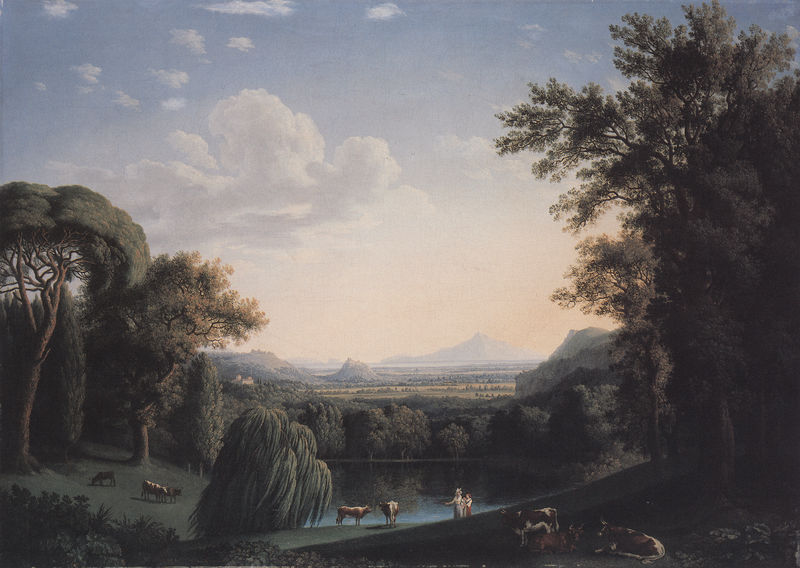
Titel: Landschaft mit Motiven des Englischen Gartens in Caserta
Künstler: Jacob Philipp Hackert
Institution: Privatbesitz
Schlagwörter: baum, berg, blau, blätter, felsen, gemälde, himmel, mann, schatten, wasser, wolken, baden, bäume, fluss, frauen, grün, landschaft, menschen, see, teich, ufer, äste, abend, ausschnitt, frau, grau, licht, szene, ausblick, gras, tier, tiere, wiese, wolke, mensch, rahmen, öl, baumstamm, dämmerung, ebene, feld, felder, ferne, horizont, hügel, kühe, natur, spiegelung, stamm, vieh, weide, weite, wind, büsche, gebüsch, gewässer, sträucher, kind, klassizismus, personen, england, renaissance, wald, bauern, genre, weiher, aussicht, sommer, italien, moderne, berge, gebirge, dunst, sonnenuntergang, herde, kuh, landschaftsmalerei, rind, idylle, figuren, romantik, ölgemälde, staffage, woken, junge, liegend, bauer, rinder, weiden, vulkan, linie, idyll, flecken, sicht, mensche, landscahft, weier, landwirtschaft, claude, arkadien, schafe, hirte, koch, joseph anton koch, trauerweide, wals, toskana, pastorale, platanen, neapel, wassser, lorrain, ideale landschaft, hüter, stoffage, pfanzen, hor, laurin, schaff, schäferidyll, auslbick, relflexionen, menschewn, personenbäume, pinzgauer